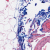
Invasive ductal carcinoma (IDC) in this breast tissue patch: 0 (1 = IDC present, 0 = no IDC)